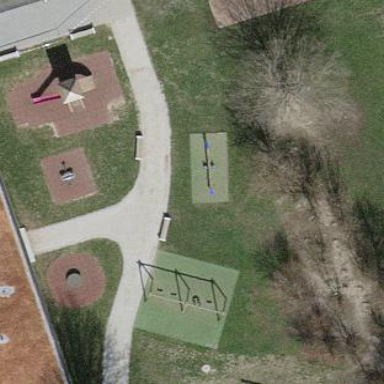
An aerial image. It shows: Grassy playground.